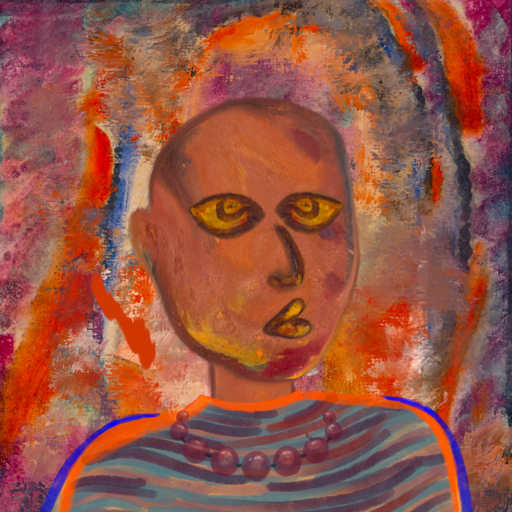
Background: Experience, Head And Neck Side: Mother_And_Son_Son, Face Side: Comrade, Bust: Experience, Hair Side: Blank, Head Accessory: Blank, Second Necklace: Blank, Necklace: Irani_2, Baby: Blank